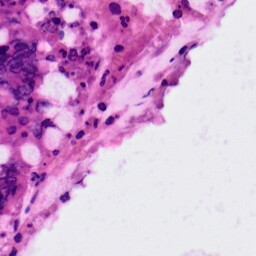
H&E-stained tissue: Colon